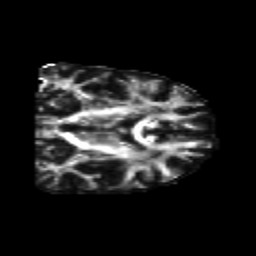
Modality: FA
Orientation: coronal
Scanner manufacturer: siemens
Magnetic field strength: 3 T
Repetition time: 6.8 s
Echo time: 0.093 s